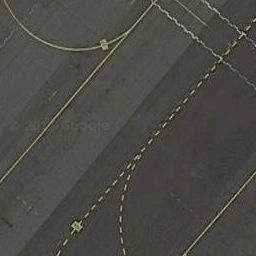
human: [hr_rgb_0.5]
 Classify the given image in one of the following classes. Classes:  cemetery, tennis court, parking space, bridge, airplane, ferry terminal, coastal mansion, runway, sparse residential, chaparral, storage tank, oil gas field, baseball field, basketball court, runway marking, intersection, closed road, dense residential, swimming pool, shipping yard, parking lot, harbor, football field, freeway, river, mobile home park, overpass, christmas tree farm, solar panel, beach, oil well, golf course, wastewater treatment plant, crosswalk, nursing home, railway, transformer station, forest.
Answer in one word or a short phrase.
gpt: runway marking